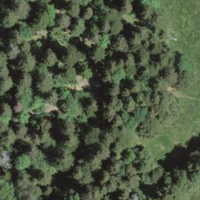
EUNIS habitat code: 43
Species observed at this site:
Fagus sylvatica